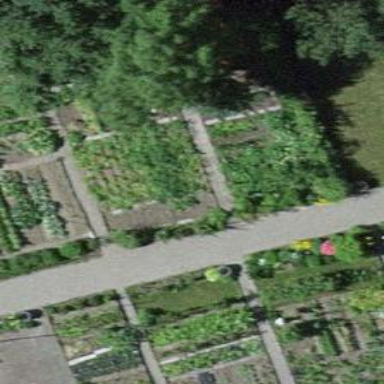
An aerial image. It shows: Garden area designated for leisure land.